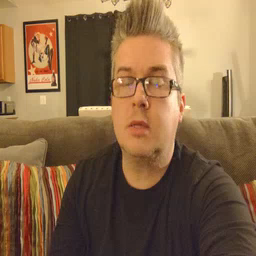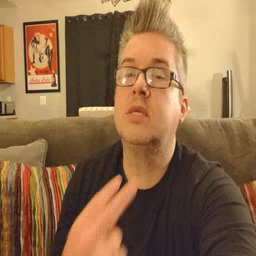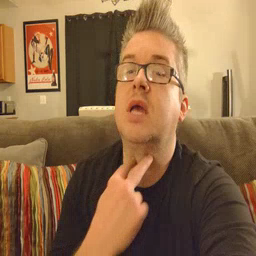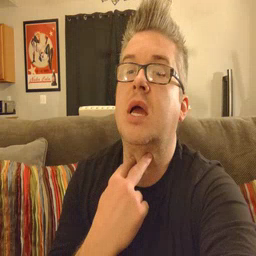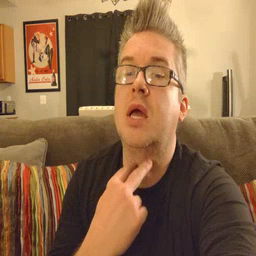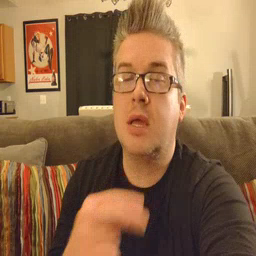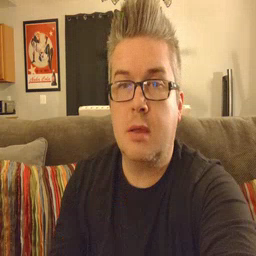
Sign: stuck